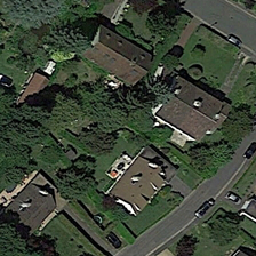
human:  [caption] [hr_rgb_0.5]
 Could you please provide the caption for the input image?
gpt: There is a car around the house.

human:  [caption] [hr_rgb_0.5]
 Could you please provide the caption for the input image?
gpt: Many cars parked around the house.

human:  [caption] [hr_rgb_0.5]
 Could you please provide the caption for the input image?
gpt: a lot of cars parked around the house.

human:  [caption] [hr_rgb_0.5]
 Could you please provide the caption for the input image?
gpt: There are a lot of cars parked around the house.

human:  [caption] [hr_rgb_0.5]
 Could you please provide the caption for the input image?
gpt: A bunch of cars parked around the house.